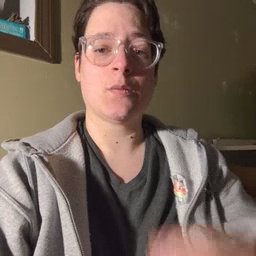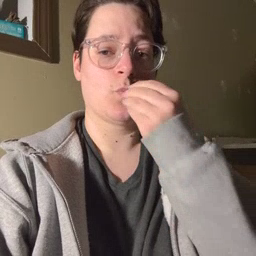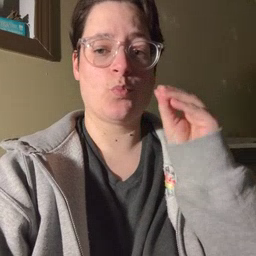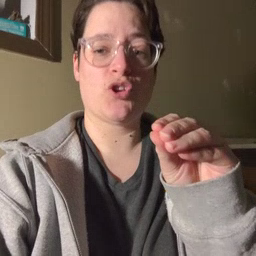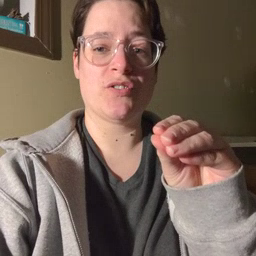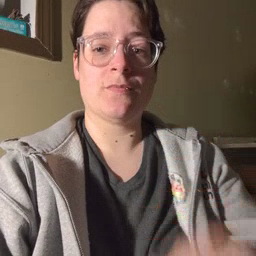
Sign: kiss